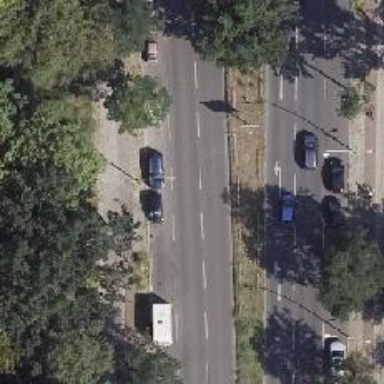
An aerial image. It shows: Secondary road with asphalt surface. There is cycle track on the right side.